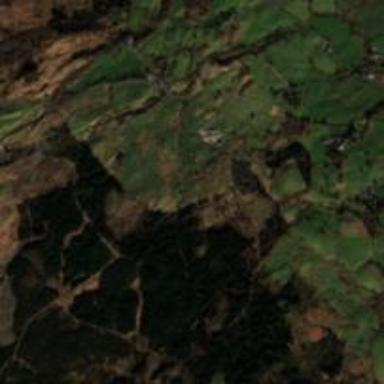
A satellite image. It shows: Landscape featuring fell.